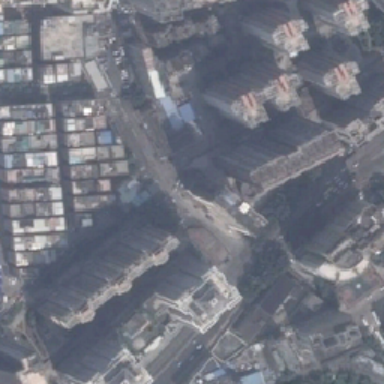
The buildings are white and the soil is brown .